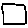
Label: square